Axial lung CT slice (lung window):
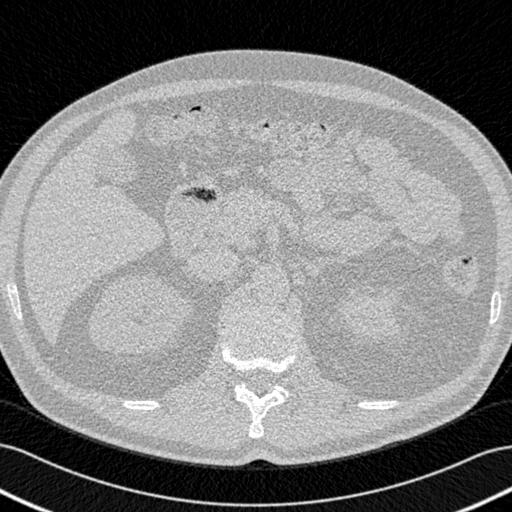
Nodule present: no